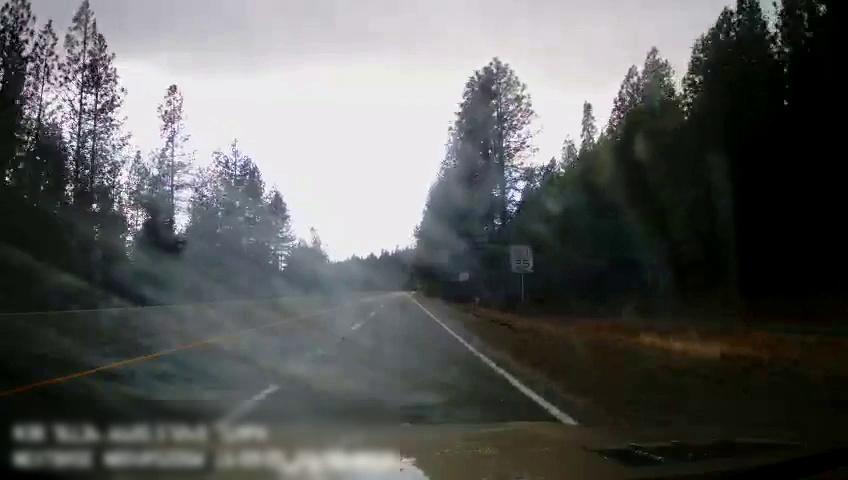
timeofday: Day
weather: Cloudy
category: Drivable Space
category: Lanes | Current Lane
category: Lanes | Current Lane
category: Lanes | Alternate Lane
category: Traffic | Signs